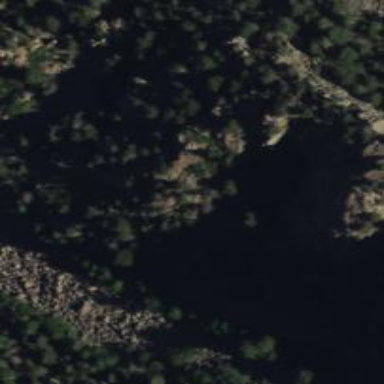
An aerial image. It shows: Natural cliff.